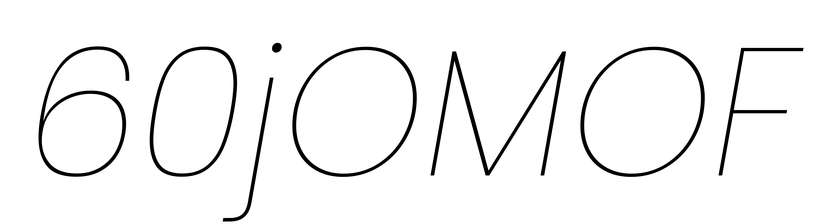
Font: Poppins-ThinItalic